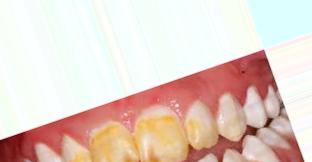
Condition: Tooth Discoloration